Question: If I use a JSR223 Preprocessor with the following code:
'''
log.info("" + ${rand});
'''
where '${rand}' is a random variable, how can I make this variable change every time I this thread?
Changing the number of threads will indeed have the variable change each run, with loop it just takes one value and keeps it for all the other loops.
Putting it in a JSR223 Sampler yields the same result. I basically want the code to behave as a User Parameter.

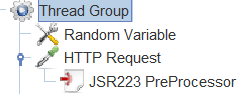
Answer: Don't inline <URL> in JSR223 Test Elements because:
1. They may resolve into something which will cause compilation failure
2. The syntax conflicts with Groovy's GStrings feature
3. If you tick Cache compiled script if available box the first occurrence will be cached and used on subsequent iterations, if you don't - you will loose performance benefits of Groovy When using this feature, ensure your script code does not use JMeter variables or JMeter function calls directly in script code as caching would only cache first replacement. Instead use script parameters.
So:
- Either move your '${rand}' variable to "Parameters" section and change your code to'''
log.info("" + Parameters);
'''
<URL>, in this case change your code like:'''
log.info("" + vars.get("rand"));
'''